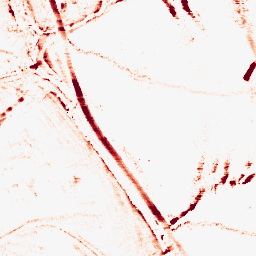
Category: morphological
Decomposition family: morphological_rect
Decomposition parameters: operation: opening
width: 10
height: 5
Upsampling method: bicubic_16x
Upsampling parameters: scale: 16
Upsampling scale: 16